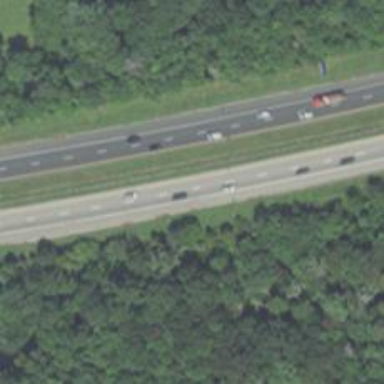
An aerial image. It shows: Asphalt motorway.